Question: I am making the header of the website and I have already came across a problem. I'm horrible with layout so I need some help. Below is my markup and stylesheet:
'''
<!doctype html>
<html>
<head>
<meta charset="utf-8">
<title>Homepage</title>
<link rel="stylesheet" type="text/css" href="style.css">
</head>
<body bgcolor="#C2C2C2">
<div class="header">
<div class="logo">
<img src="logo.png">
</div>
</div>
<div class="menubar">
<h1>Menu</h1>
</div>
</body>
</html>
'''
CSS:
'''
@charset "utf-8";
/* CSS Document */
.header {
background-color:#1D1D1D;
margin:20px;
margin-bottom:0px;
padding:15px;
color:white;
font-family:Calibri, sans-serif;
box-shadow: 5px 5px 5px #888888;
}
.menubar {
background-color:#434343;
margin:20px;
margin-top:0px;
padding:0px;
box-shadow: 5px 5px 5px #888888;
color:white;
font-family:Calibri, sans-serif;
}
.logo {
right:0px;
}
'''
What I want is for the header and the menu bar to join together like this image below:

Where the menu bar will sit just underneath of the header.
Please help me, this is really frustrating me!
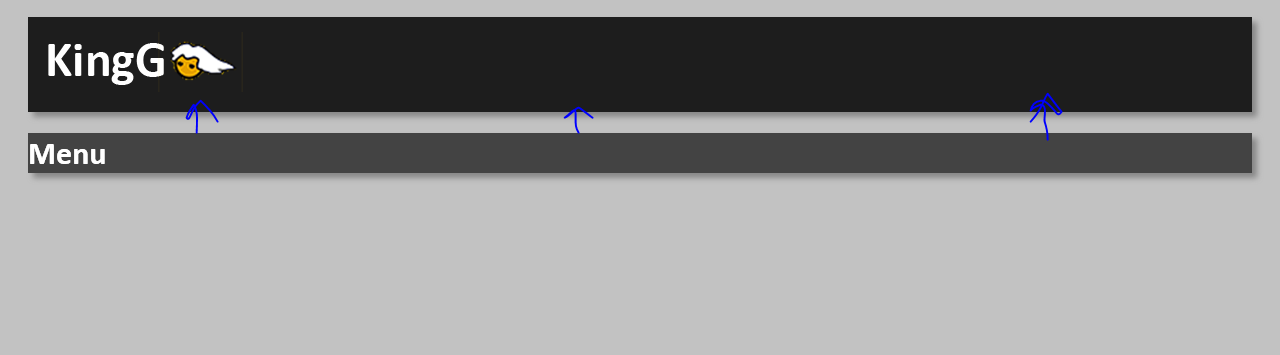
Answer: Add this to your stylesheet:
'''
h1 {
margin-top: 0px;
}
'''
Your 'h1' element was pushing it down.
You can also add a CSS Reset stylesheet, that will make browsers render all elements more consistently and in line with modern standards, such as 'normalize.css':
<URL>